Field crop: tomato
Growth stage: 1
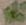
Species: solanum